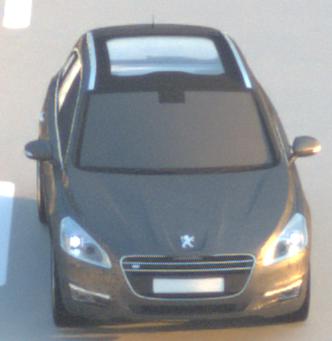
Make: Peugeot
Model: 508 SW 120 VTi
Detailed model: 508 (I) SW
Model produced from: 2011/03
Model produced until: 2014/05
Doors: 5
Color: gray
Road condition: dry road
Daytime: sunrise or sunset
Contrast: medium contrast